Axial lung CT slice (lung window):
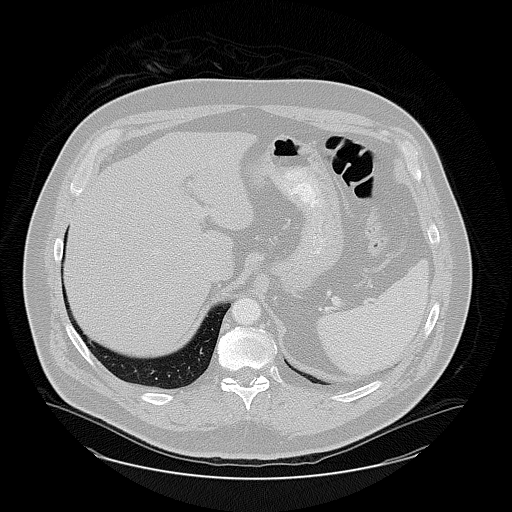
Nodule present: no